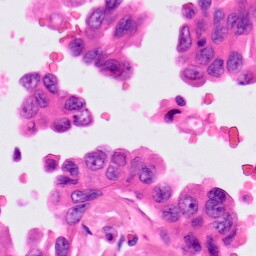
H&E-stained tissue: Lung